Interaction volume radius: 10 \u00c5
Interaction volume height: 30 \u00c5
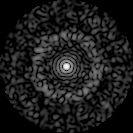
Disorder parameter: 0.8498